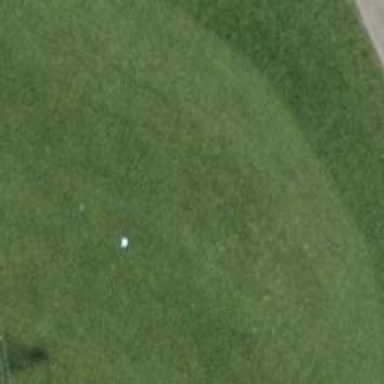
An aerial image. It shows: View of golf hole.